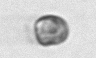
Label: Dinophyceae